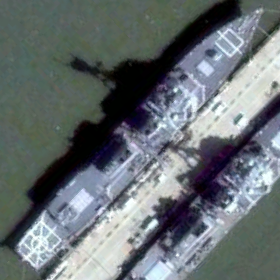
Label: destroyer